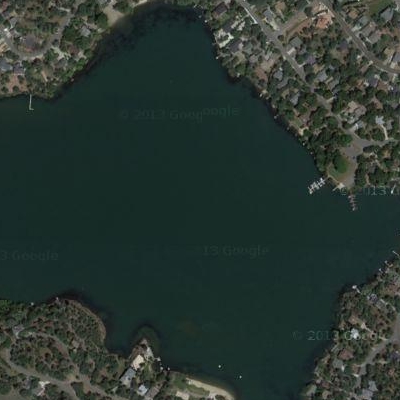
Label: dRiverLake